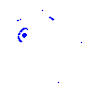
Particle: proton